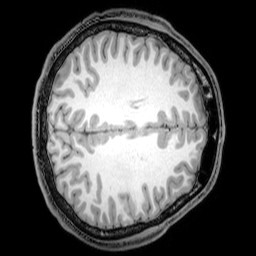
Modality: T1w
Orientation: axial
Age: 22
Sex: male
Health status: healthy
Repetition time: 0.081 s
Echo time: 0.037 s